Chest X-ray:
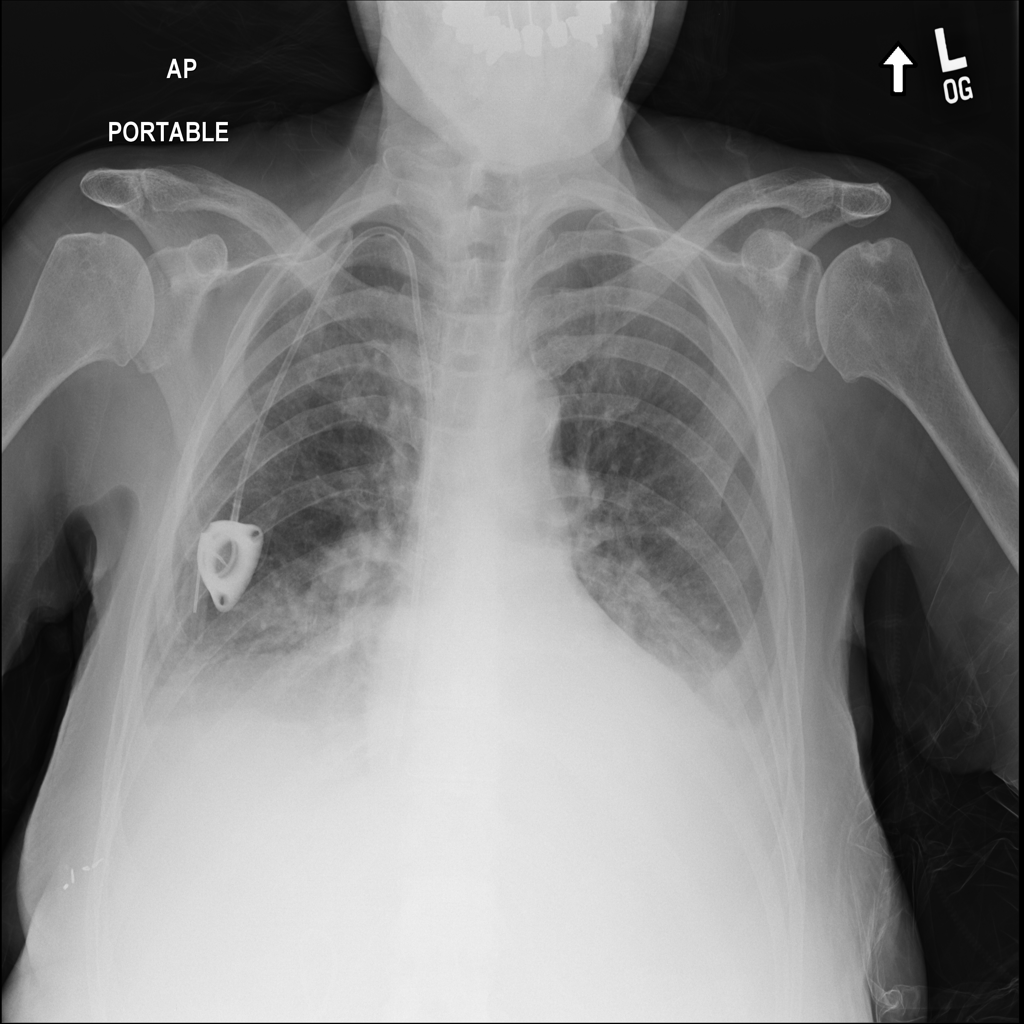
Findings: Consolidation, Effusion
No abnormal finding: no